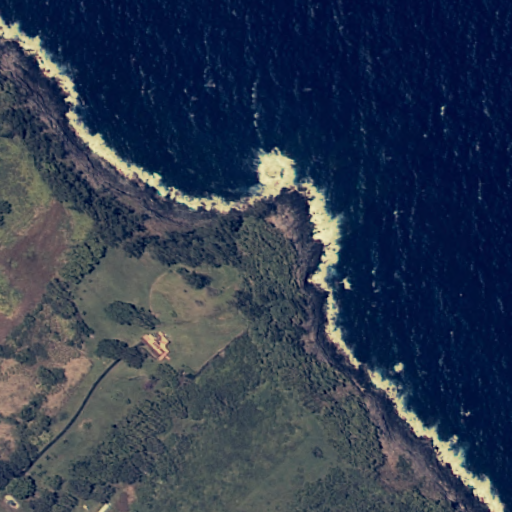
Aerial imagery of cape in Hawaii named Nahiwa Point containing only unknown